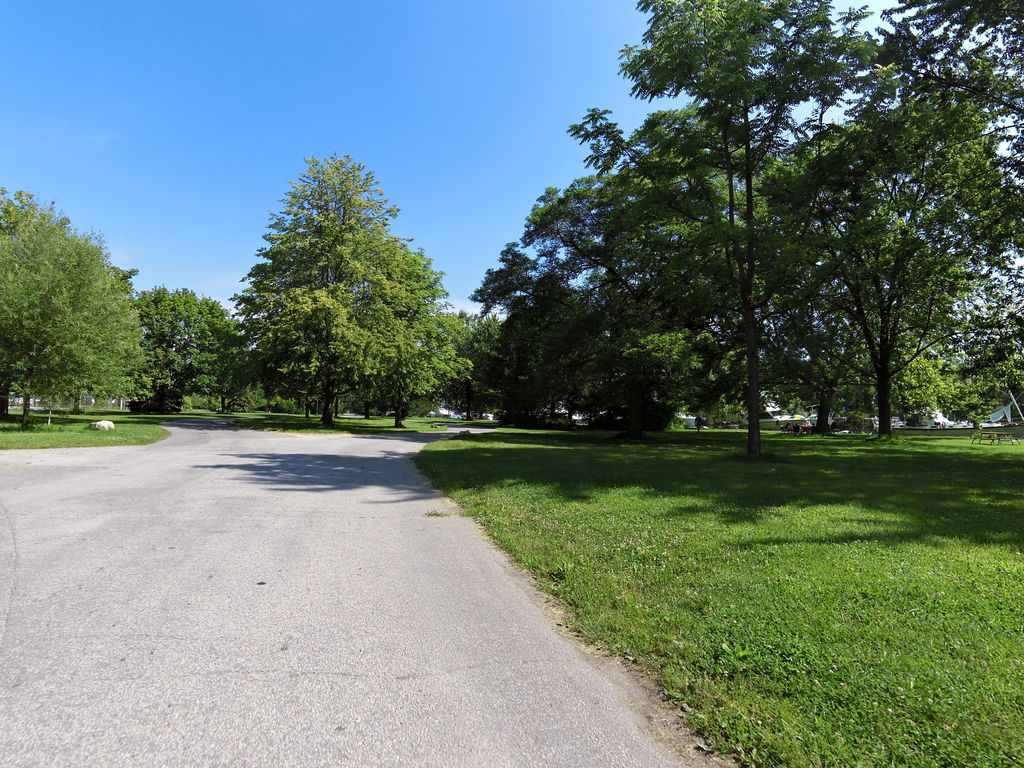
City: toronto